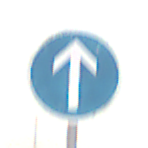
Verkehrszeichen: VorgeschriebeneFahrtrichtungGeradeaus
Umgebung: Outdoor, Suburban
Tageszeit: MorningAfternoon
Wetter: Overcast
Licht: Natural
Jahreszeit: NotSpecified
Kontrast: LowContrast